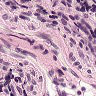
Metastatic tissue present: no